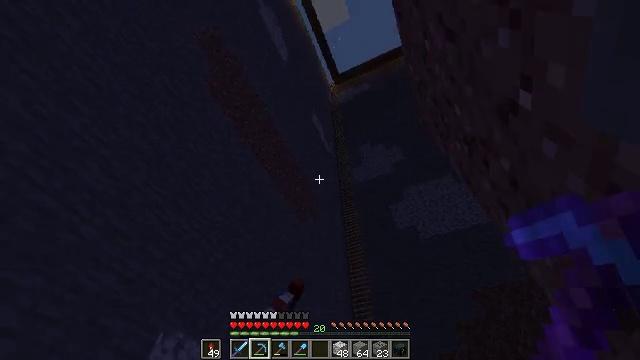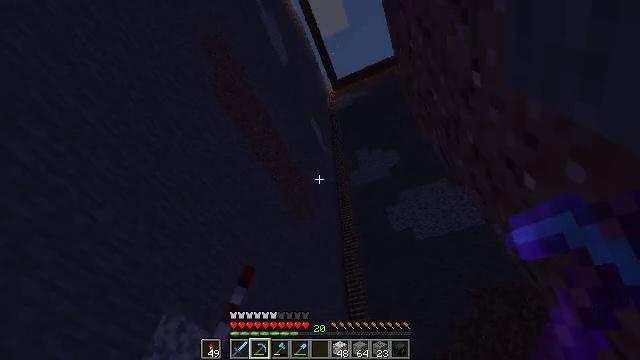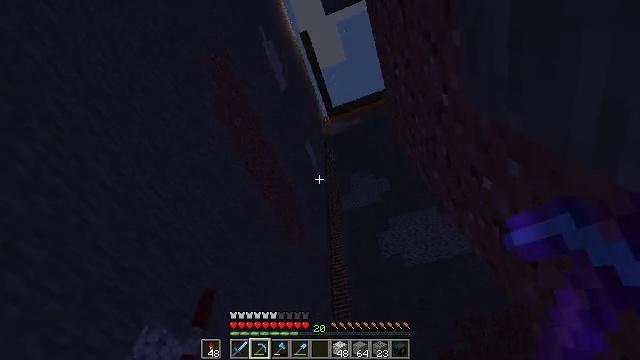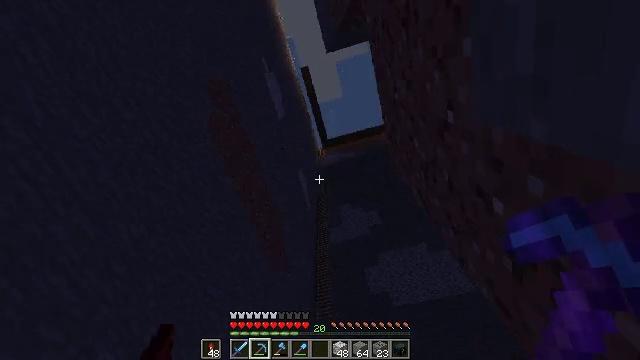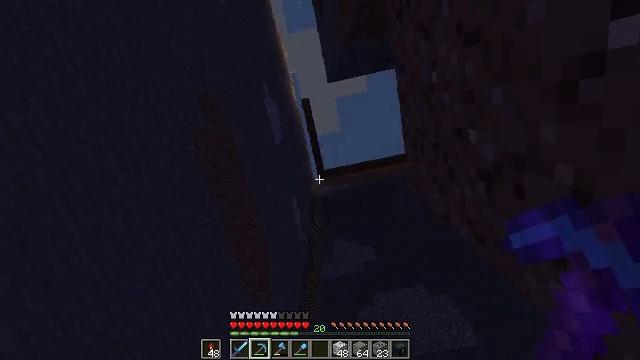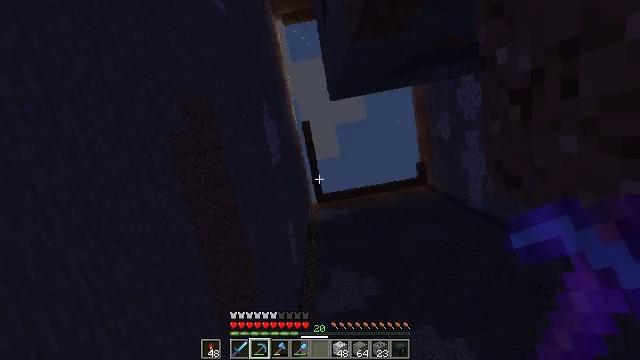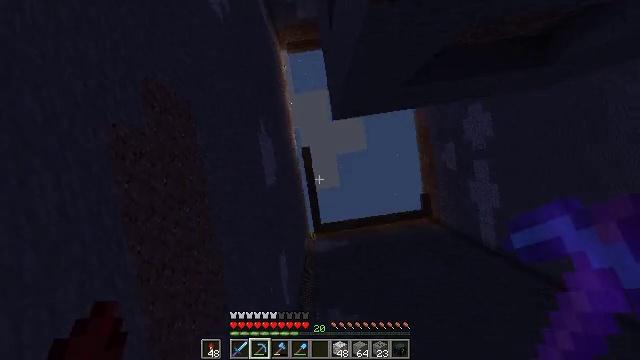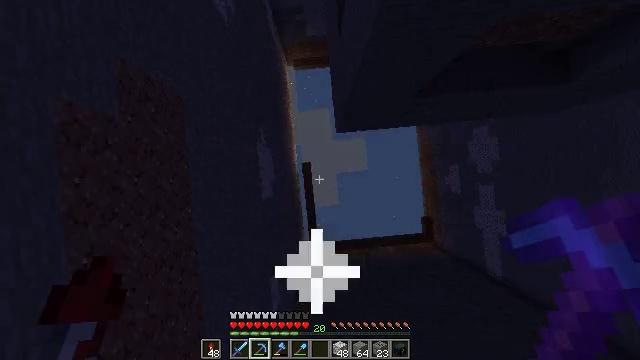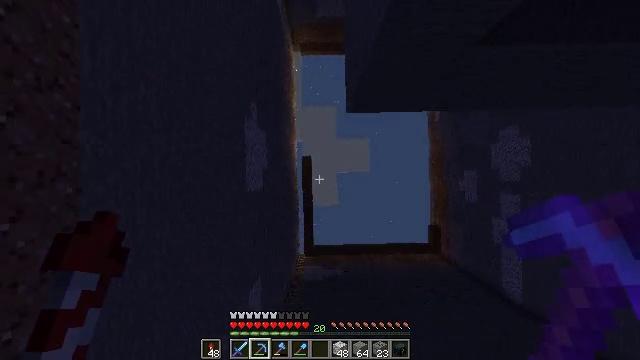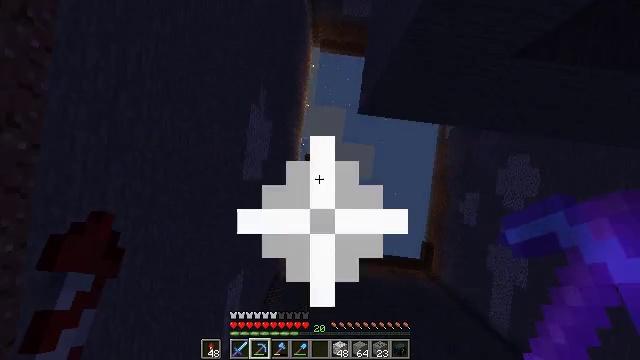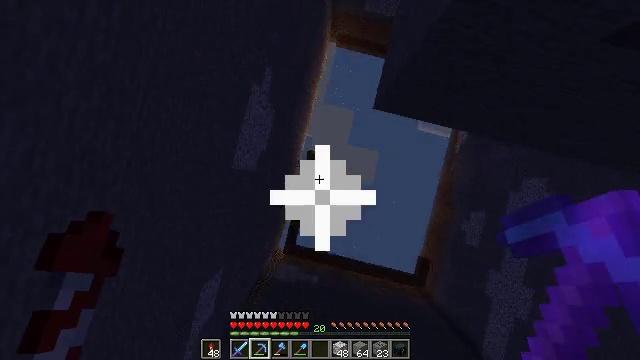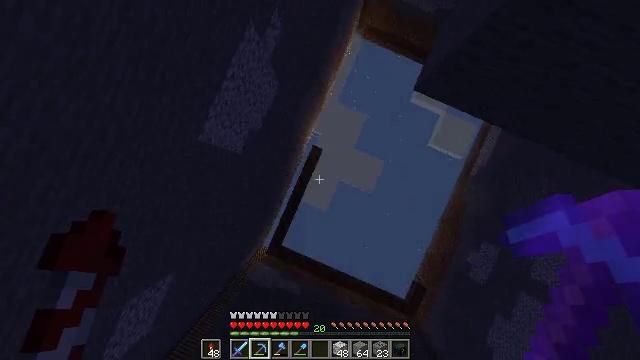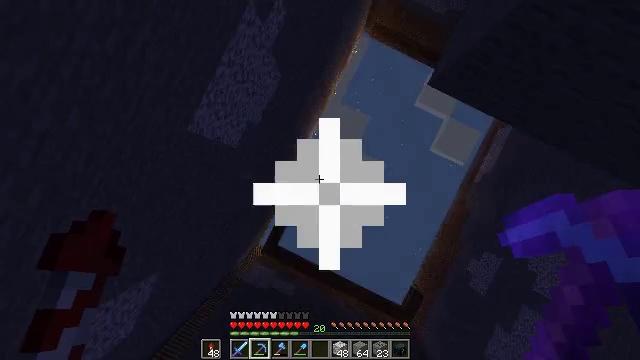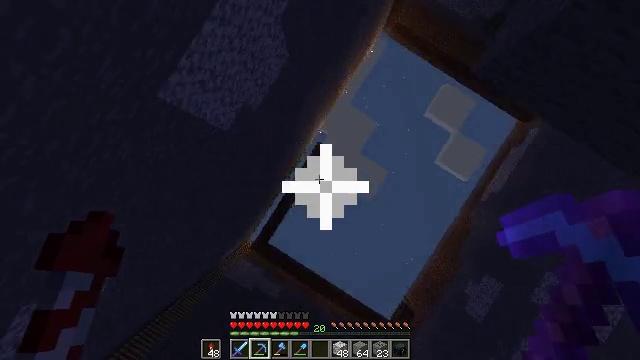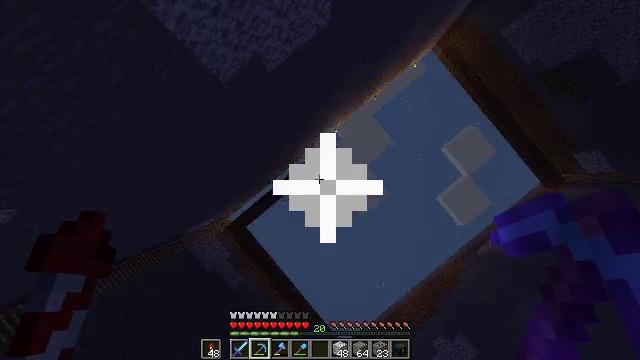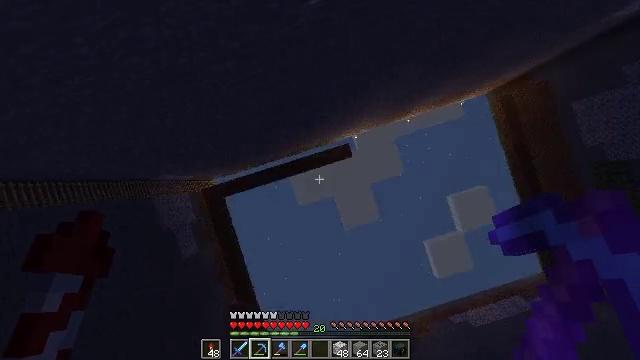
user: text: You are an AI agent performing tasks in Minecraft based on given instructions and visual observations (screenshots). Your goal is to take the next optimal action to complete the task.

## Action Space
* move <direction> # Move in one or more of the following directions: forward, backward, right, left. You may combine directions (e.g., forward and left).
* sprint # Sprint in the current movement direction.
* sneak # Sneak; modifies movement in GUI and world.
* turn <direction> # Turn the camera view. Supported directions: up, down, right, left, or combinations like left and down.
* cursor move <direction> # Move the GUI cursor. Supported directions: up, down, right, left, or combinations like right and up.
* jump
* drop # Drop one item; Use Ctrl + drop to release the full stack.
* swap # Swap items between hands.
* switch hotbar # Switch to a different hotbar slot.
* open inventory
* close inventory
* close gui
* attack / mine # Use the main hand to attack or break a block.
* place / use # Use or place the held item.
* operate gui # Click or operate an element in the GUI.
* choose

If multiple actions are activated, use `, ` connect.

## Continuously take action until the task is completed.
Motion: motion action
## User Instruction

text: Remove the white bed from its place.
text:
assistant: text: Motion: turn up
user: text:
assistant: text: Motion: turn right and up
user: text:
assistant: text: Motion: turn right and up
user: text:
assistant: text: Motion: turn right and up
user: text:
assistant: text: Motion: turn right and up
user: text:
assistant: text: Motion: turn right and up
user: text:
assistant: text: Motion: turn right and up
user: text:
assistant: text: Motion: turn right and up
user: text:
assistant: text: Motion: turn right and up
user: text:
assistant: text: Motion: turn right and up
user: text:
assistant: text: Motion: turn right
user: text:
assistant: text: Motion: turn right
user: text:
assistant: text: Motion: turn right
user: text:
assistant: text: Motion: turn right
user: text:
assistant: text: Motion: turn right
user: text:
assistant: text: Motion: no_op
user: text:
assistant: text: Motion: no_op
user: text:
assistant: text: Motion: no_op
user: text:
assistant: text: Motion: no_op
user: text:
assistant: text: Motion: no_op
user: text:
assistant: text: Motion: no_op
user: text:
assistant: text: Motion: turn left and down
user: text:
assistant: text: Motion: turn left and down
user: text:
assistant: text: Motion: turn left and down
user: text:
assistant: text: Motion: turn left and down
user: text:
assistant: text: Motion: turn left and down
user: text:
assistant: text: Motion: turn left and down
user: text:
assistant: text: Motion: turn left and down
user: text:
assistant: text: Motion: turn left and down
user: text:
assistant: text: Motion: turn left and down